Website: macys
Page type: customer-info-address
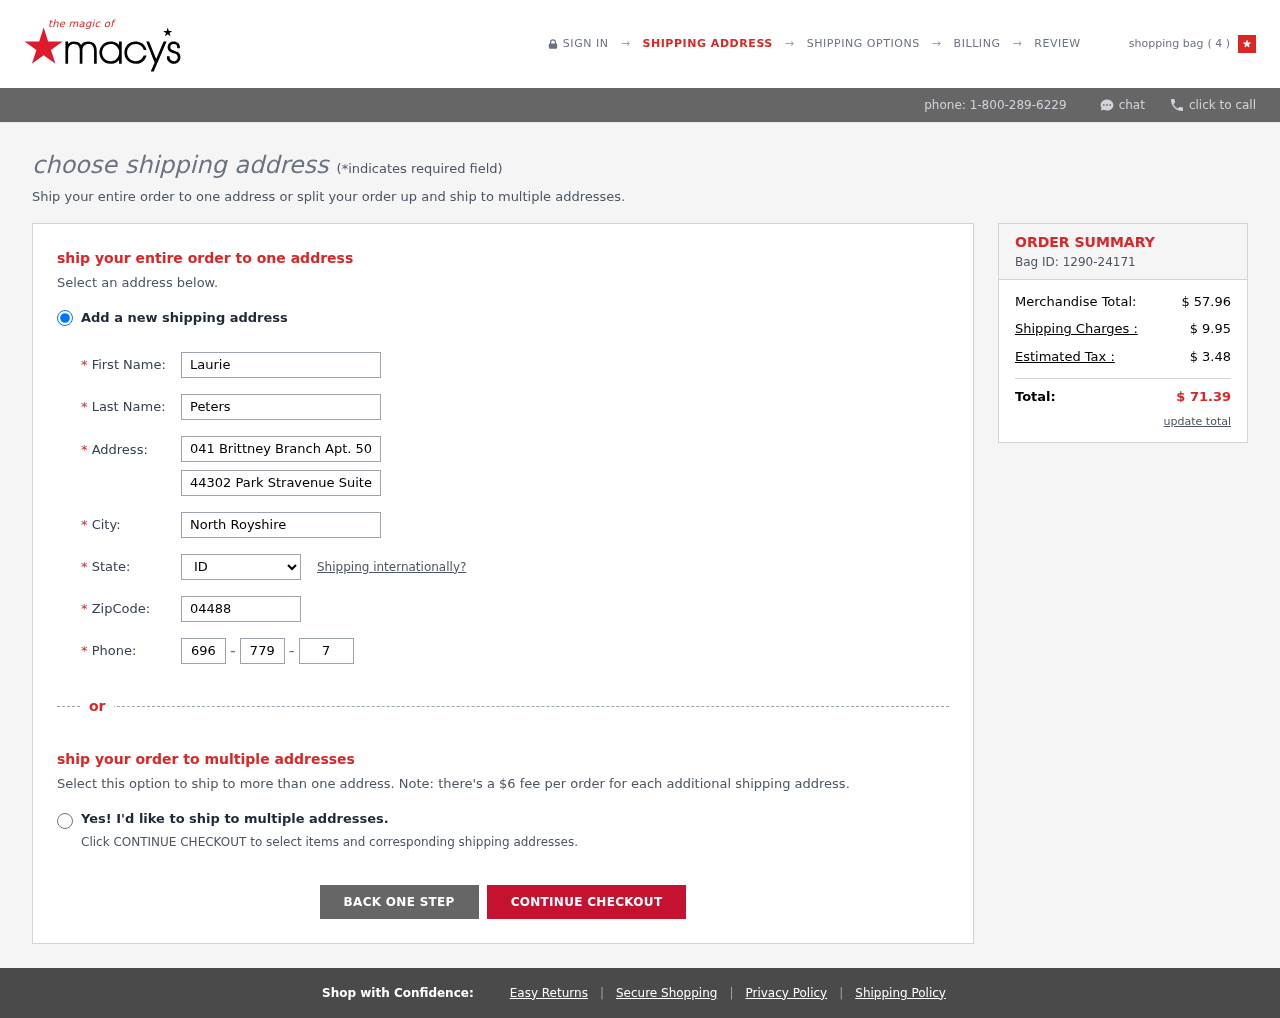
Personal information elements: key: PII_CITY
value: North Royshire
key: PII_FIRSTNAME
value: Laurie
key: PII_LASTNAME
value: Peters
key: PII_PHONE_AREA
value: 696
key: PII_PHONE_PREFIX
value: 779
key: PII_PHONE_SUFFIX
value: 7303
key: PII_POSTCODE
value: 04488
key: PII_STATE_ABBR
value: ID
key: PII_STREET
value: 041 Brittney Branch Apt. 501
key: PII_STREET2
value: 44302 Park Stravenue Suite 184
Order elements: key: ORDER_NUM_ITEMS
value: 4
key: ORDER_ID
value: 1290-24171
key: ORDER_SUBTOTAL
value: $ 57.96
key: ORDER_SHIPPING_COST
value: $ 9.95
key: ORDER_TAX
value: $ 3.48
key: ORDER_TOTAL
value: $ 71.39